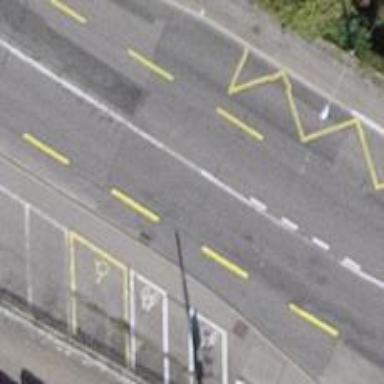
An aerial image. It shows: Trolleybus stop position for public transport.